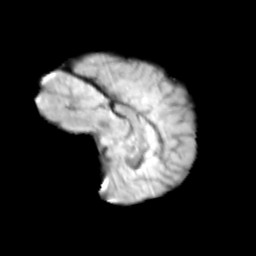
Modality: T2w
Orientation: sagittal
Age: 13
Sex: male
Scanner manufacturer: siemens
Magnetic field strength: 3 T
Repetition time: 3.8 s
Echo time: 0.07 s